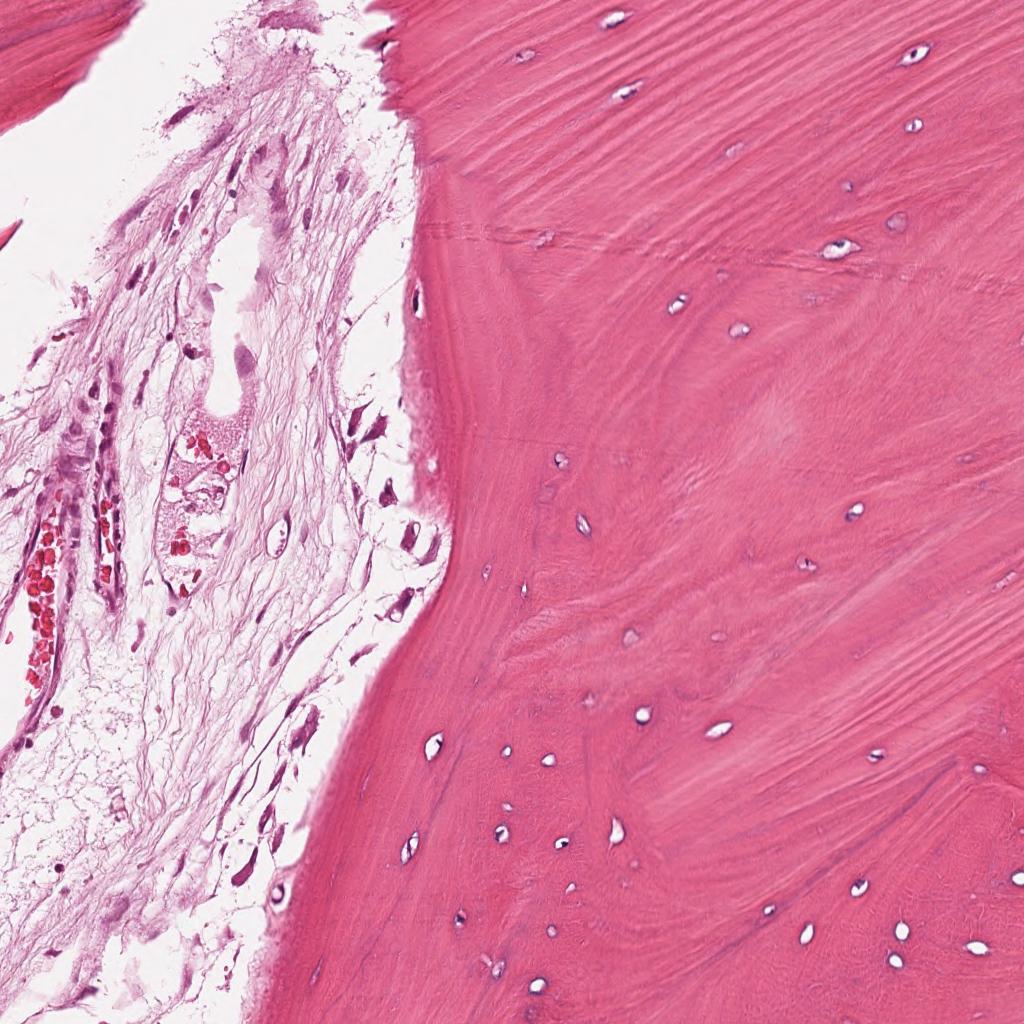
Label: Non-Tumor